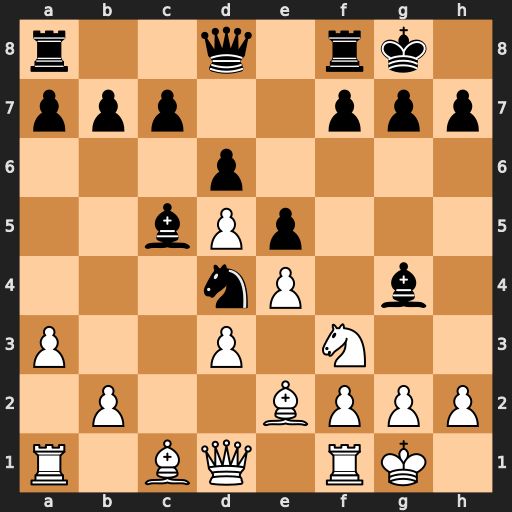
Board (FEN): r2q1rk1/ppp2ppp/3p4/2bPp3/3nP1b1/P2P1N2/1P2BPPP/R1BQ1RK1
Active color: w
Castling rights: -
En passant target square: -
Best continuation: Nxd4 Bxd4 Bxg4